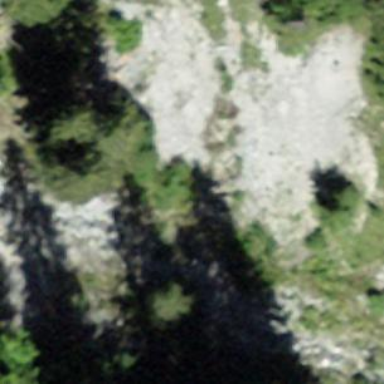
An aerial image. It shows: Natural scree.